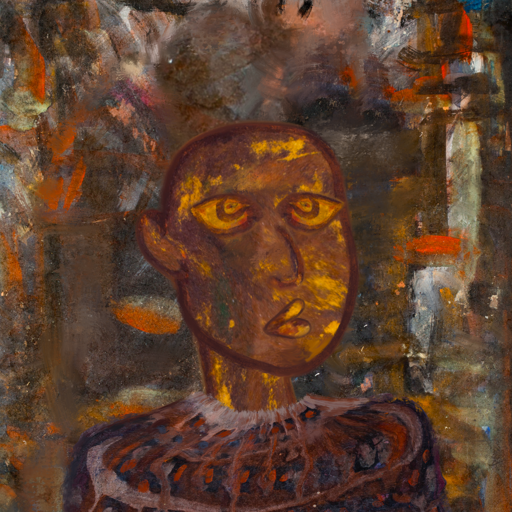
Background: GypsyQueen, Head And Neck Side: Comrade, Face Side: Comrade, Bust: Hypocrite, Hair Side: Blank, Head Accessory: Blank, Second Necklace: Blank, Necklace: Blank, Baby: Blank